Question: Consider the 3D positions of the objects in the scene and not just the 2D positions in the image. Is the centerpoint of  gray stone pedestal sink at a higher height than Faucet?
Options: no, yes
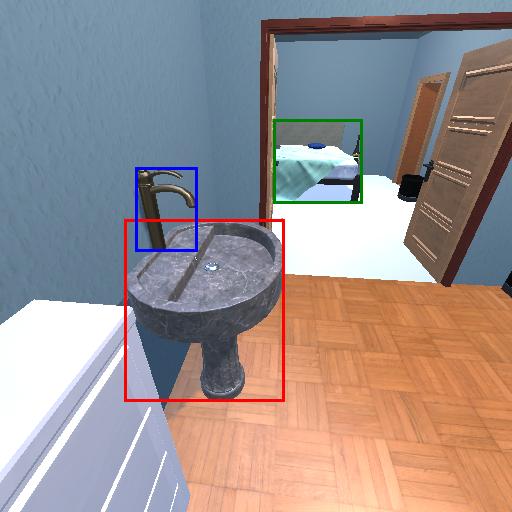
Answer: no